Interaction volume radius: 10 \u00c5
Interaction volume height: 35 \u00c5
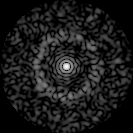
Disorder parameter: 0.8418